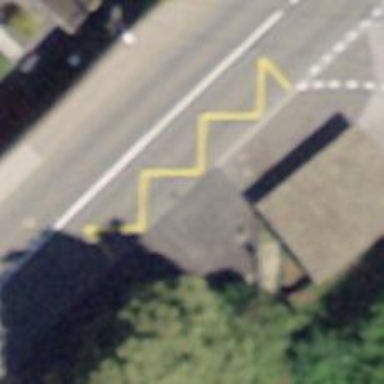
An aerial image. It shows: Bus stop with platform for public transport.